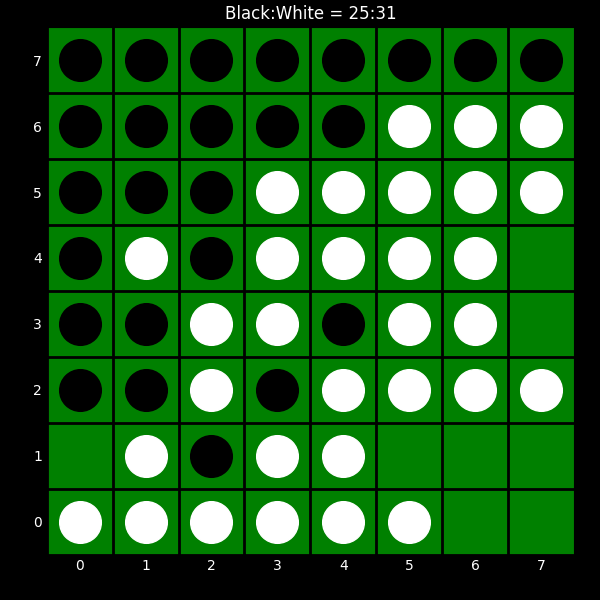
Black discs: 25
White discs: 31